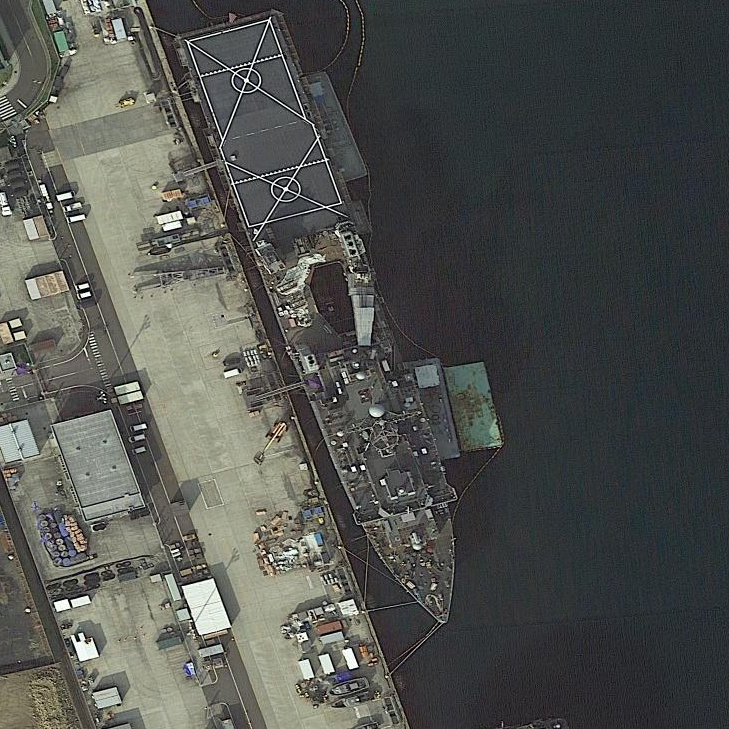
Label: combat